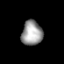
Tissue: prostate
Cell type: Myeloid cells
Senescence score: 0.3264
Nuclear area (px): 501
Mean DAPI intensity: 155.818